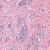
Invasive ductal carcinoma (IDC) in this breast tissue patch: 1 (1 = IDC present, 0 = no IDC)